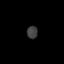
Tissue: lung
Cell type: Epithelial cells
Senescence score: 0.2041
Nuclear area (px): 133
Mean DAPI intensity: 62.301